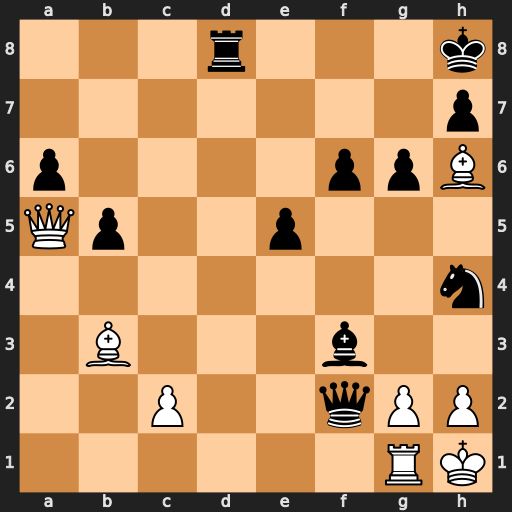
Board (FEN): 3r3k/7p/p4ppB/Qp2p3/7n/1B3b2/2P2qPP/6RK
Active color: w
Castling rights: -
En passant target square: -
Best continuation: Qxd8#